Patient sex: F
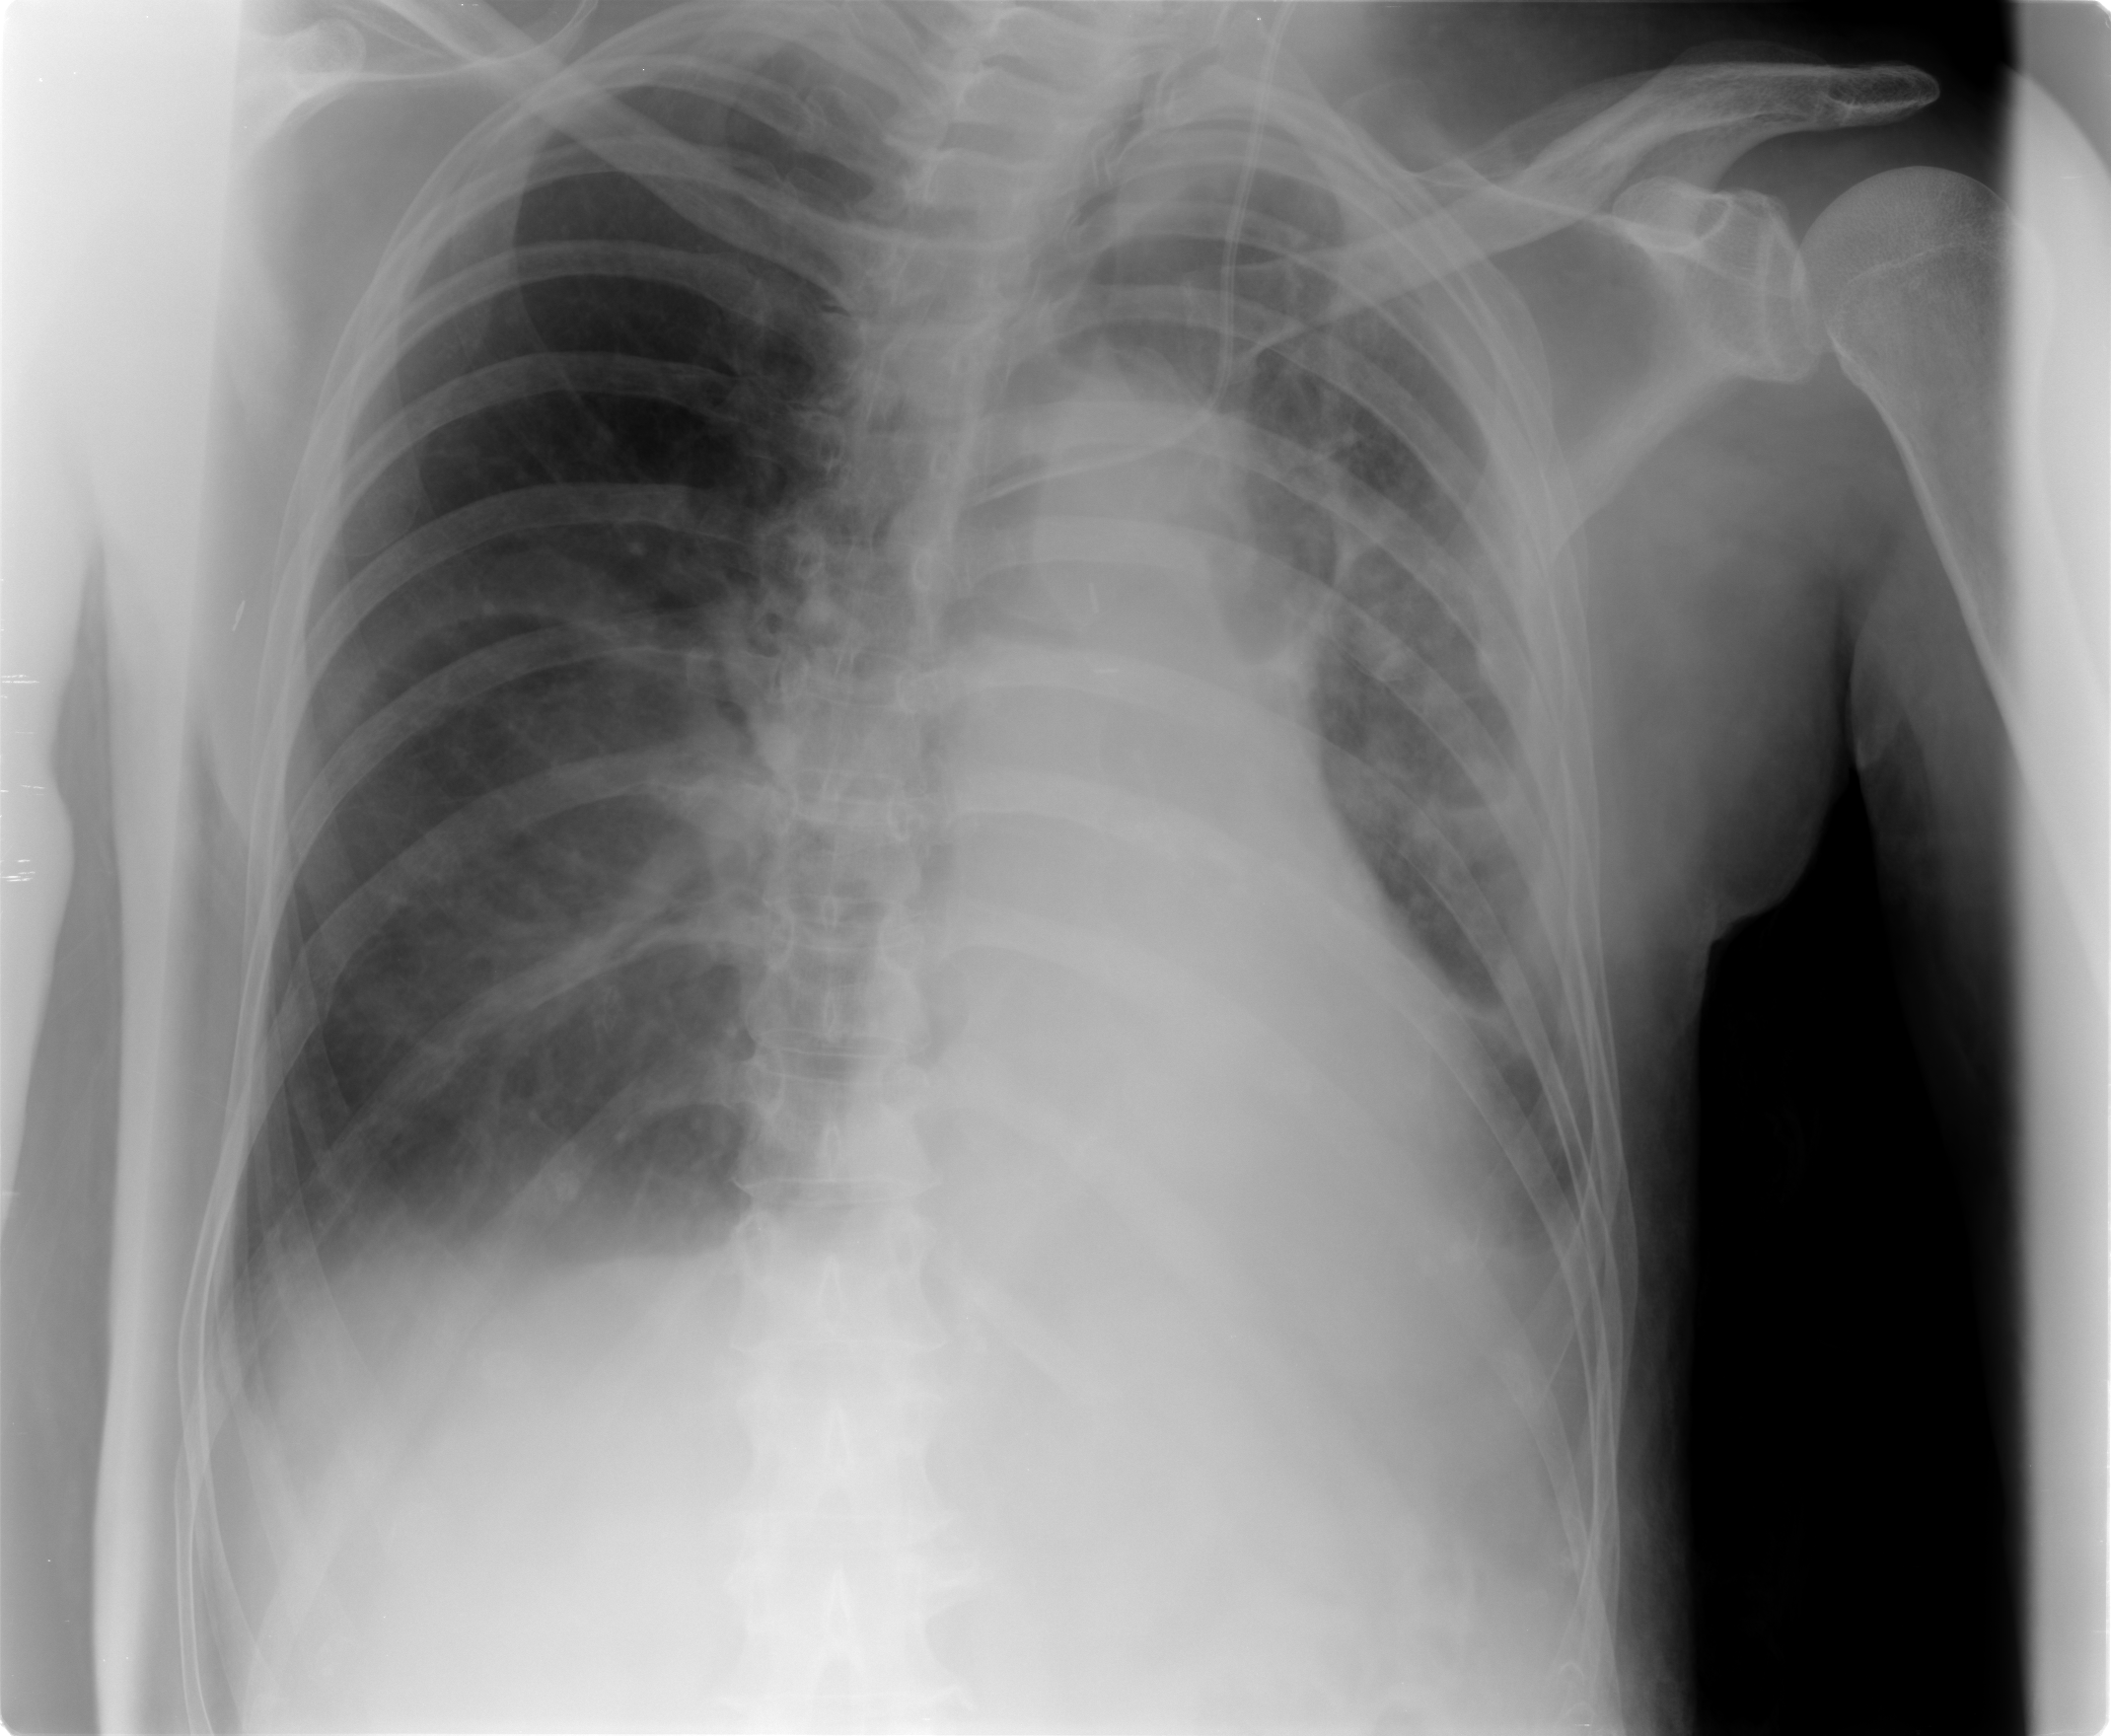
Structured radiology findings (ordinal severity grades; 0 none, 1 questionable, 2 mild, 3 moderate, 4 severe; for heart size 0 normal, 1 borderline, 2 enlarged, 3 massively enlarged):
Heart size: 0
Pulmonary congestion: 1
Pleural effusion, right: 2
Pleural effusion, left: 2
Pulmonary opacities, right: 2
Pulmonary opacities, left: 3
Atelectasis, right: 2
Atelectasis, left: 3